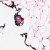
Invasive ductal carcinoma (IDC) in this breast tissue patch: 0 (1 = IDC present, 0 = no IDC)